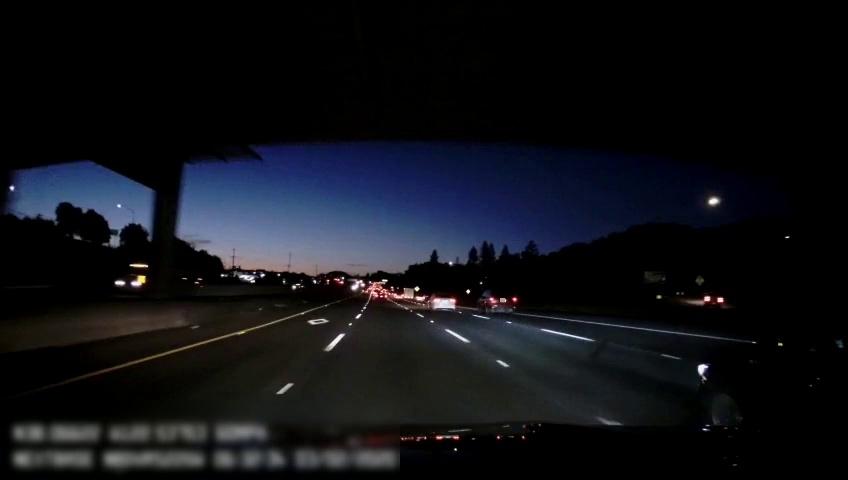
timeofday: Night
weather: Other
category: Drivable Space
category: Vehicles | Car
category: Vehicles | SUV
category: Vehicles | Car
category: Vehicles | Car
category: Vehicles | Other LV
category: Lanes | Alternate Lane
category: Lanes | Current Lane
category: Lanes | Current Lane
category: Lanes | Alternate Lane
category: Lanes | Alternate Lane